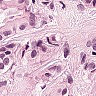
Metastatic tissue present: yes